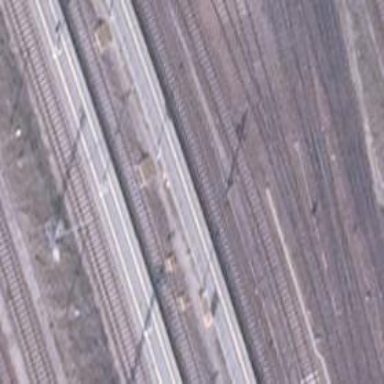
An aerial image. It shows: Railway signal.